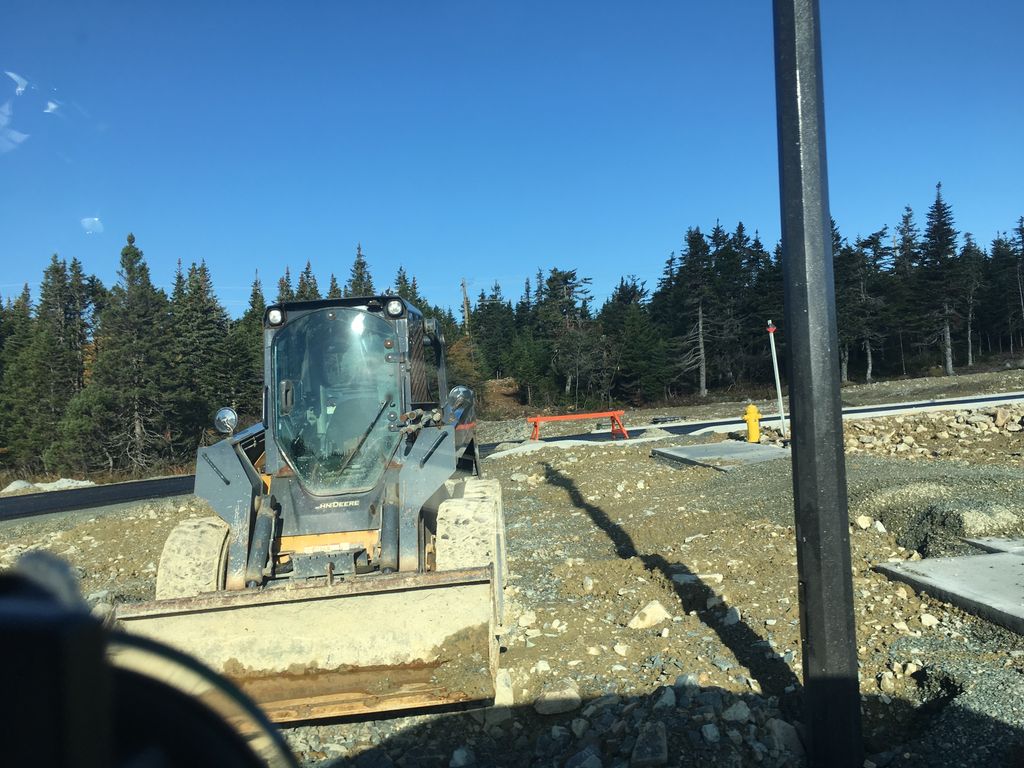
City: st_johns